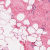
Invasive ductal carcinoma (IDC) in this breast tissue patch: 0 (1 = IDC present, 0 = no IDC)